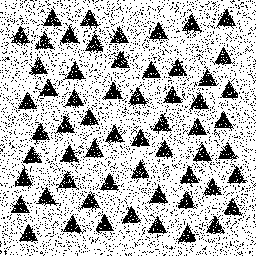
Squares: 0
Triangles: 59
Stars: 0
Total shapes: 59